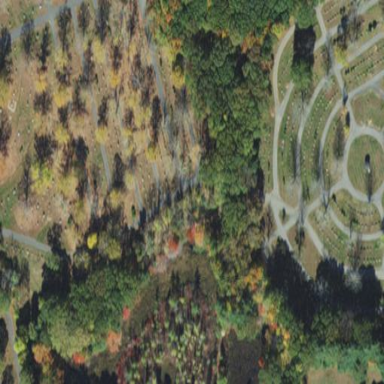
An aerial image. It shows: Cemetery.